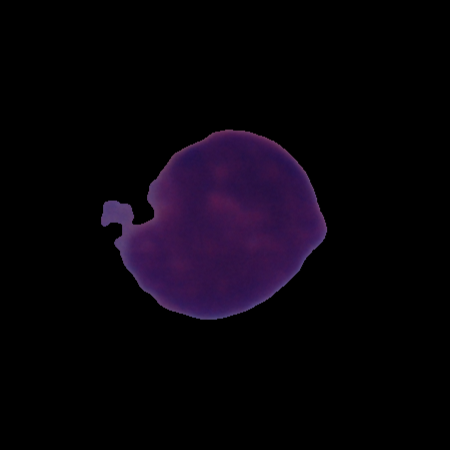
Label: cancer